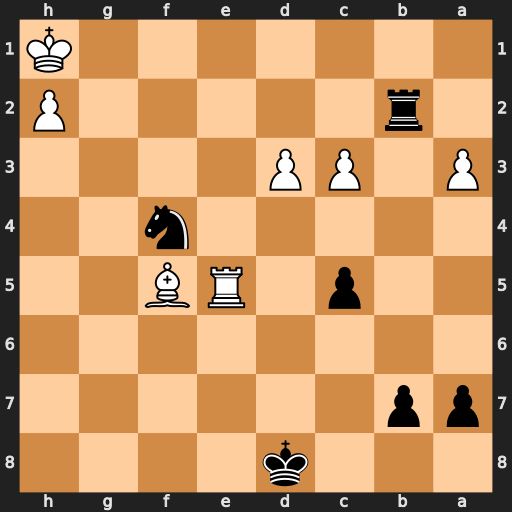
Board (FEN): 3k4/pp6/8/2p1RB2/5n2/P1PP4/1r5P/7K
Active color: b
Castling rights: -
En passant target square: -
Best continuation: Rb1+ Re1 Rxe1#